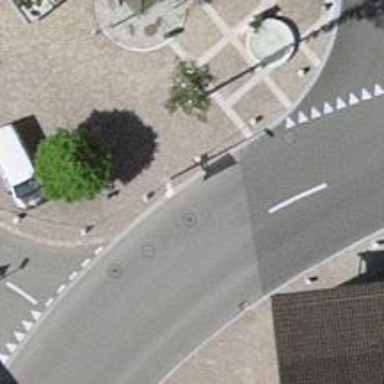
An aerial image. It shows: Bollard.